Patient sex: M
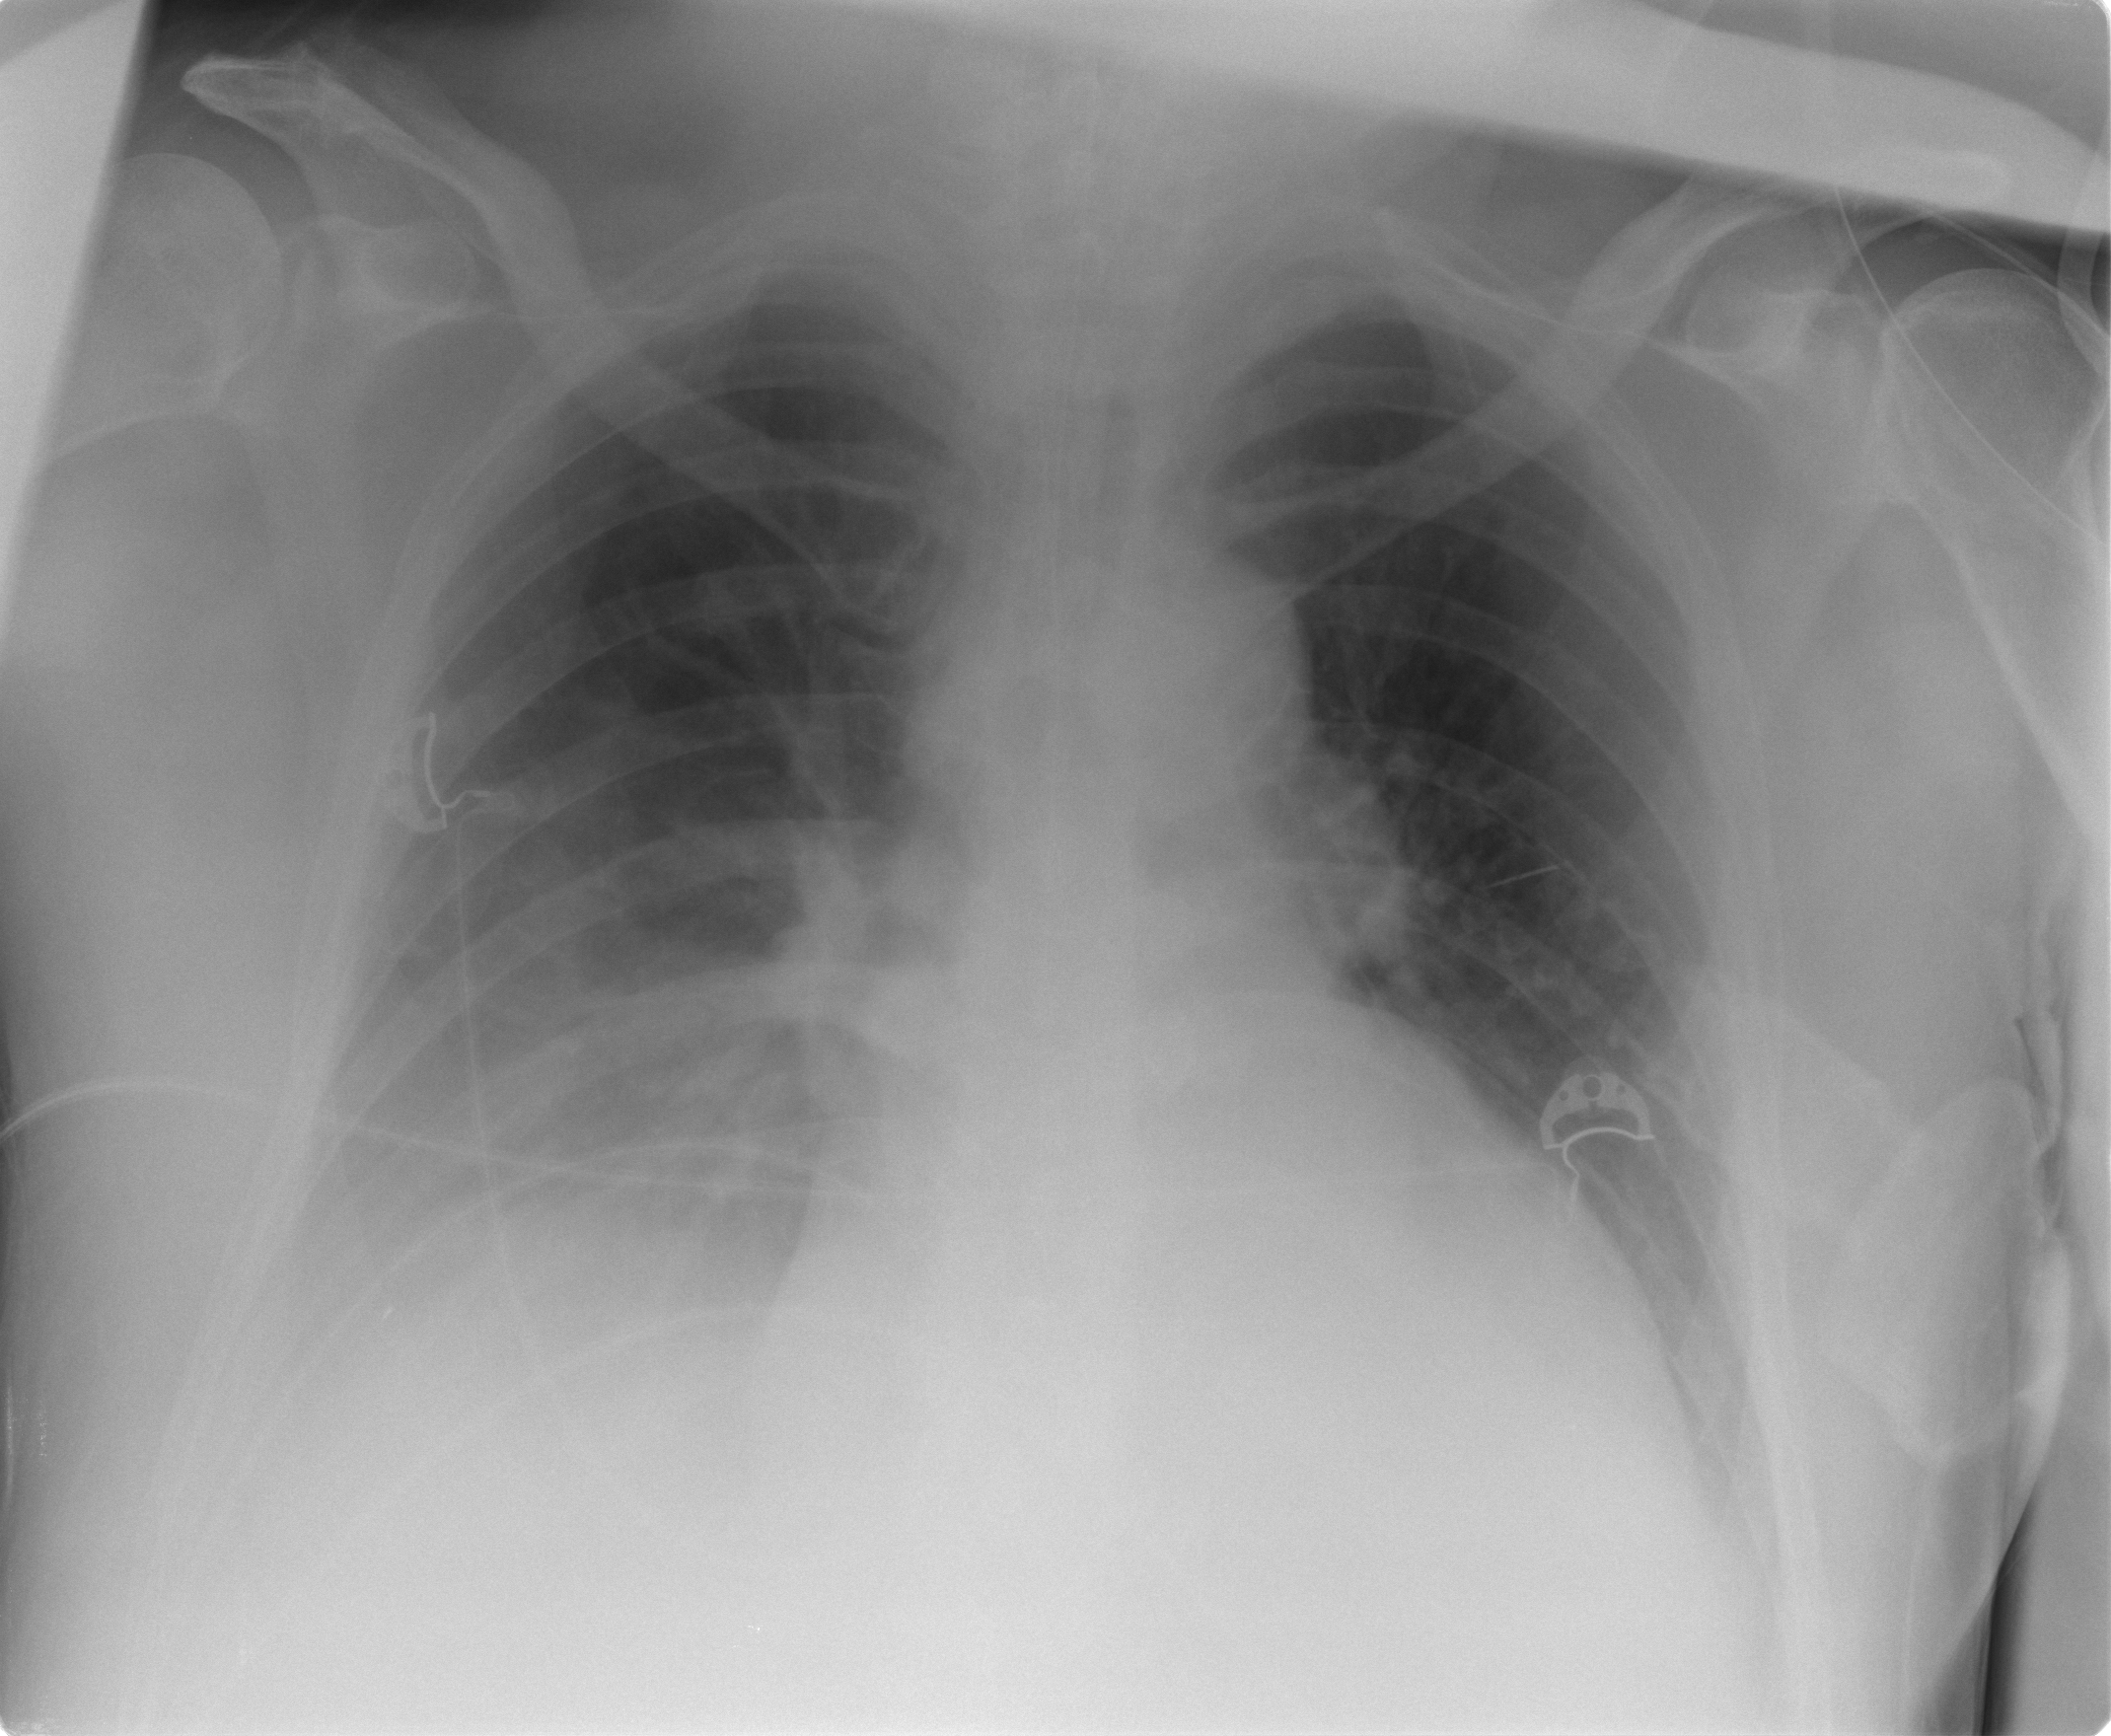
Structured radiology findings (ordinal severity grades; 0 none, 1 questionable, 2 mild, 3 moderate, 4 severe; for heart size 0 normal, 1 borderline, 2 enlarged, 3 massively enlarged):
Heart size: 2
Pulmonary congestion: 1
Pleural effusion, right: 2
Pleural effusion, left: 2
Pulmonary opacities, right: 0
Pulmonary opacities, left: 0
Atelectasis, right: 2
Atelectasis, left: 2